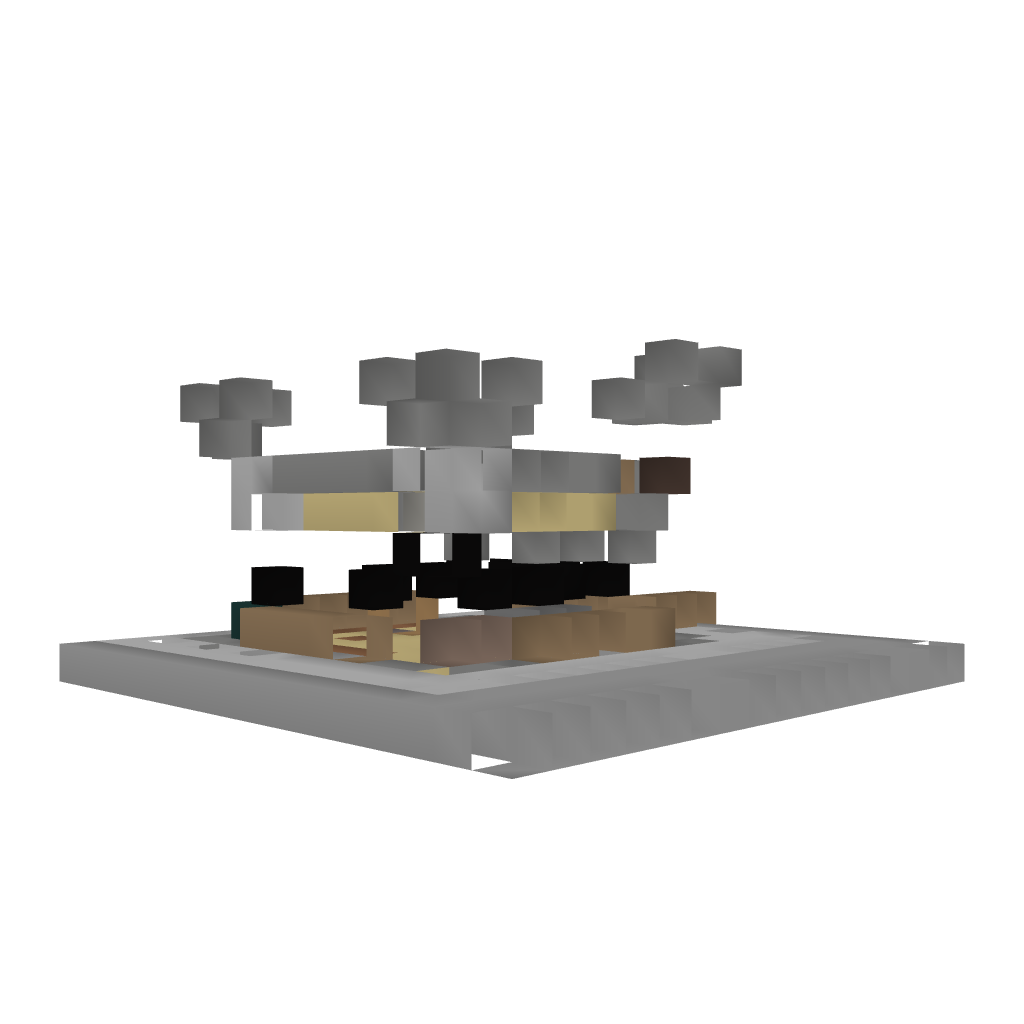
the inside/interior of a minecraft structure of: Furnished Mini Castle